Platform: macOS
Application: Chrome
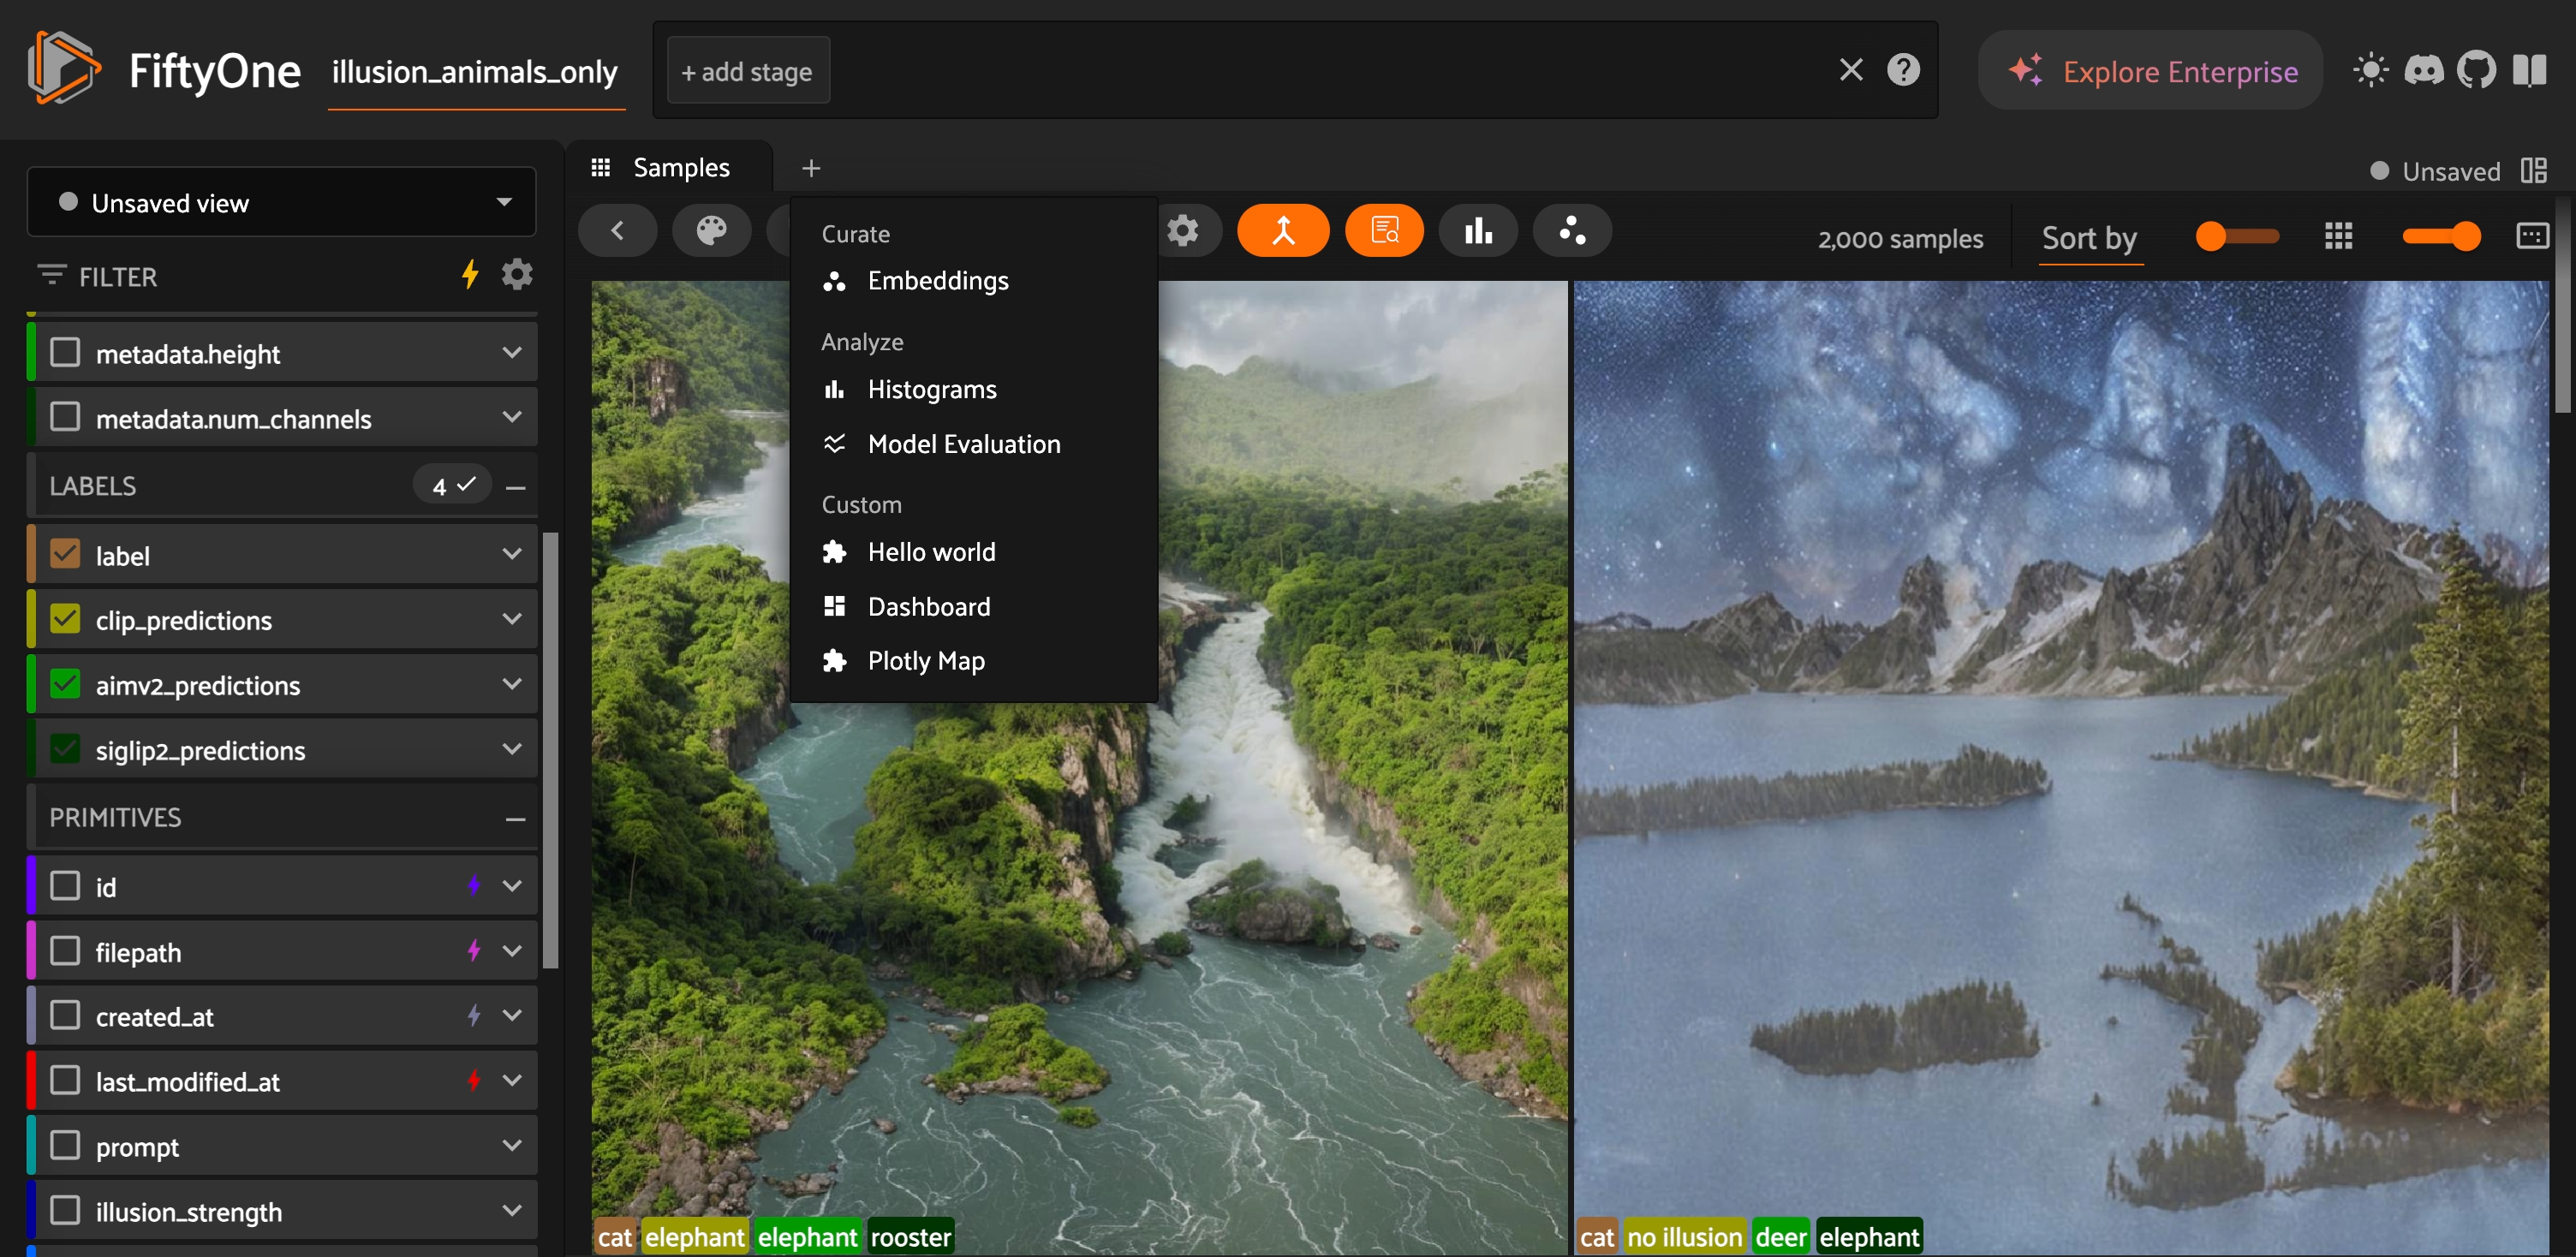
task_description: Select Dashboard panel in the new panel menu
action_type: select
element_info: Menu Item
steps_since_start: 1